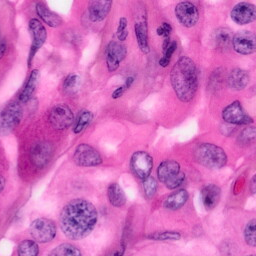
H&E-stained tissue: Pancreatic